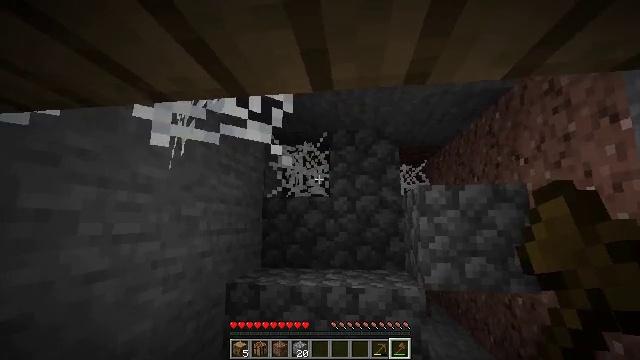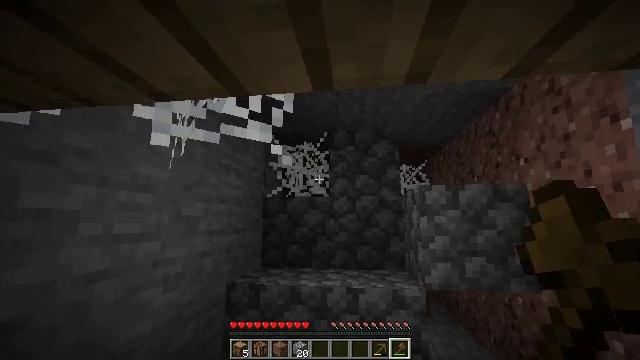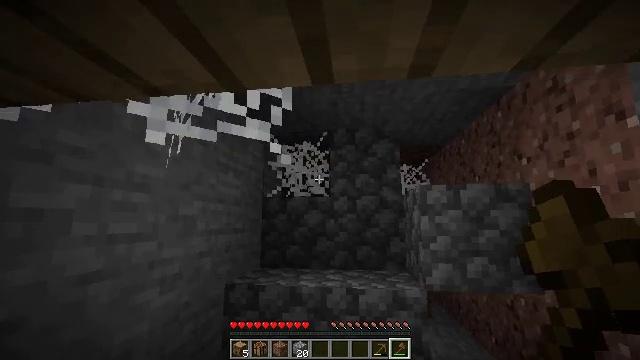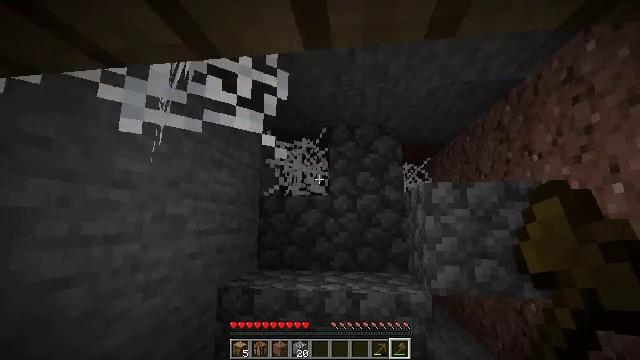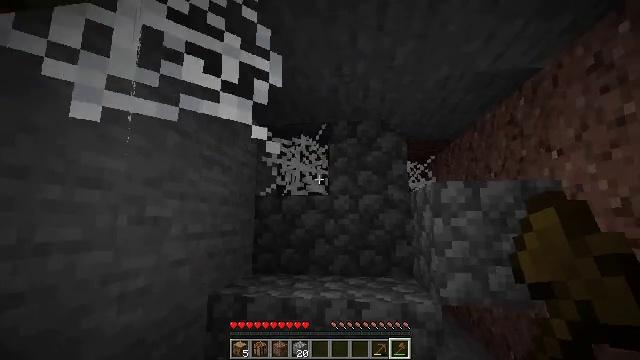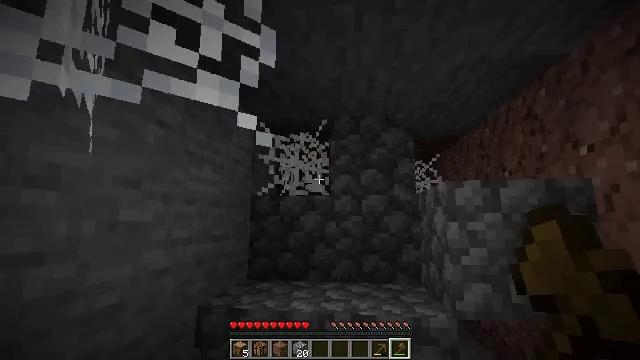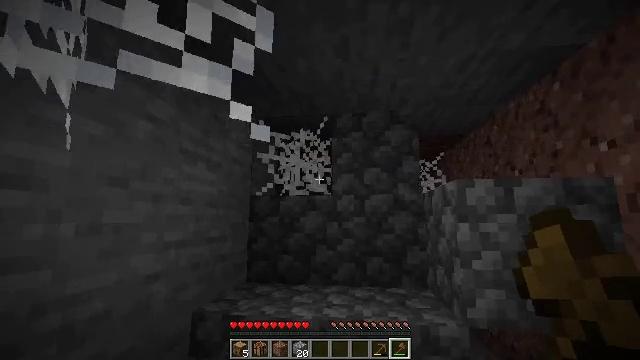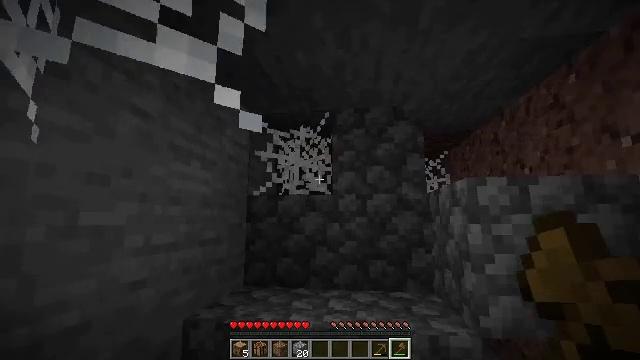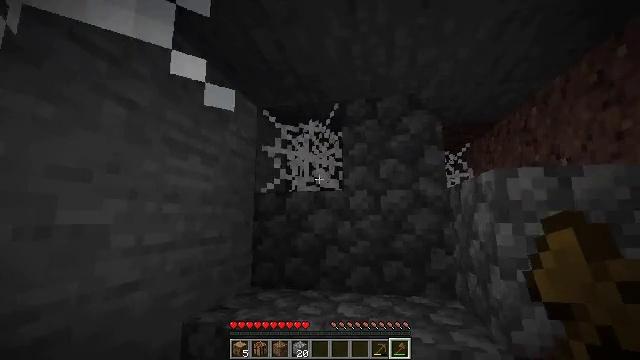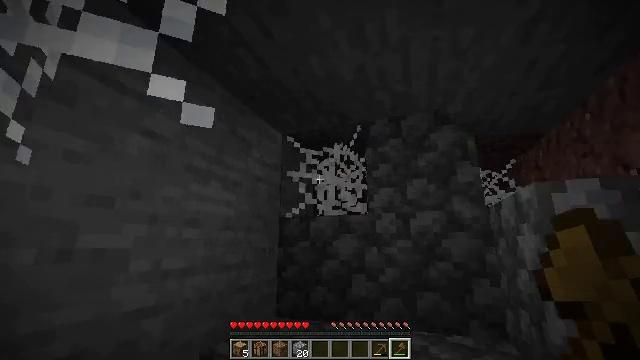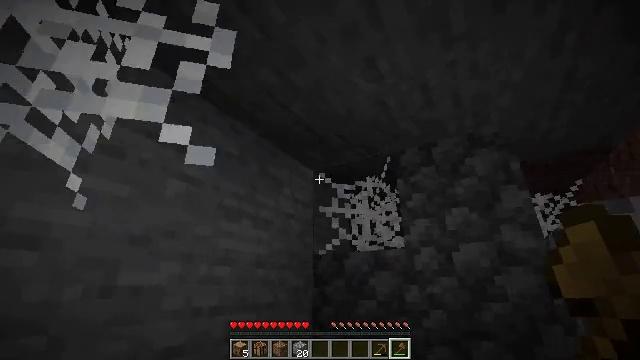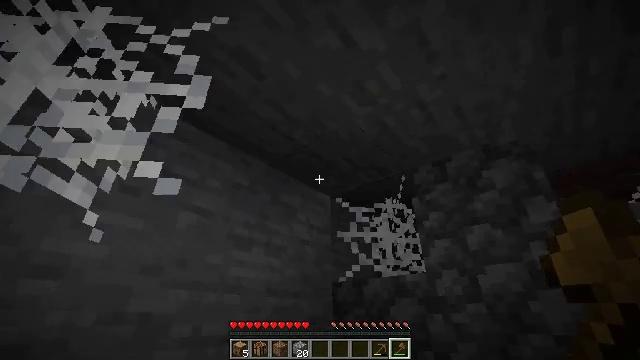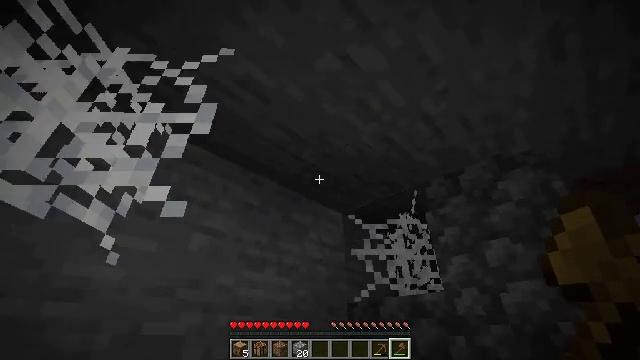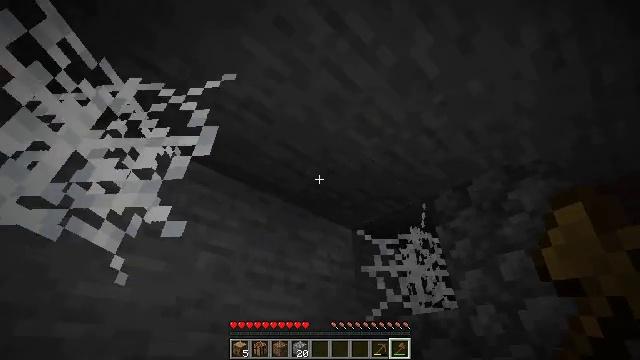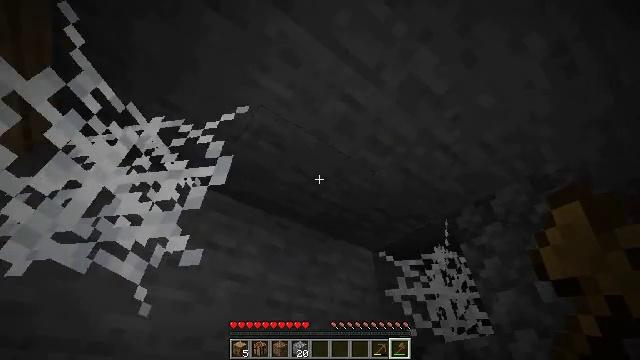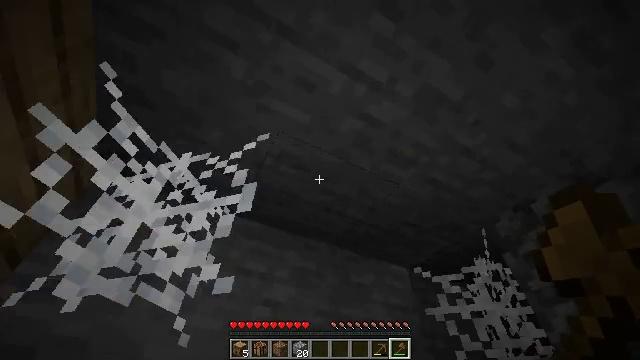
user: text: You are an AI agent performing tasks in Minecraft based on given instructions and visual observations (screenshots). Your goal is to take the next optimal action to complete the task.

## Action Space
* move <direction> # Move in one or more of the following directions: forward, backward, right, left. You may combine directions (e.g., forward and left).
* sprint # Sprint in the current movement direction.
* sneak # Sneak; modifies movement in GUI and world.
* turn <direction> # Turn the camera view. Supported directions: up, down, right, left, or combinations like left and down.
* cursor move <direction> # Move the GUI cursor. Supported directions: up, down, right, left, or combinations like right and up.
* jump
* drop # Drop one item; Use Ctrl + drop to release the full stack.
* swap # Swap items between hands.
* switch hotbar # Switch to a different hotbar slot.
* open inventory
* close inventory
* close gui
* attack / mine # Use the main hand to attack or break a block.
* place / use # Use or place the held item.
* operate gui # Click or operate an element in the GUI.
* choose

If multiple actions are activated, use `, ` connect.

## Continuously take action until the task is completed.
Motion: motion action
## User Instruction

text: Mine cobblestone to craft tools and furnaces.
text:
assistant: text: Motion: no_op
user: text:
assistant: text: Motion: move forward
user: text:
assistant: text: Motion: move forward
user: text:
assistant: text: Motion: move forward
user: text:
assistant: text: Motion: move forward
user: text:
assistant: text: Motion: move forward
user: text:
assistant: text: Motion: move forward and move right
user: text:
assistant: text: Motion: move right, turn left
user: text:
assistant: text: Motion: move right, turn left and up
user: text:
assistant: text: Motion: move right, turn left and up
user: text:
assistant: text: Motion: turn left and up
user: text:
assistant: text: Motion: turn left and up
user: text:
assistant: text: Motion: turn left and up
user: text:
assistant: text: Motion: turn left and up
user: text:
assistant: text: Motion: turn left and up
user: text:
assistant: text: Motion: turn left and up
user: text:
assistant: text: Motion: turn left and up
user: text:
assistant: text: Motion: turn left and up
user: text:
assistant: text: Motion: turn left and up
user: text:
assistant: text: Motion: turn left
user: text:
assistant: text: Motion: turn left
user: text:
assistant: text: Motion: no_op
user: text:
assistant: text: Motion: no_op
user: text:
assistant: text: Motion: no_op
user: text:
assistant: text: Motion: no_op
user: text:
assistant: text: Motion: turn right
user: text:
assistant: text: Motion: turn right and down
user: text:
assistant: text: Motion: turn right and down
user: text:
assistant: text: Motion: turn right and down
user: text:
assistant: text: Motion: turn right and down